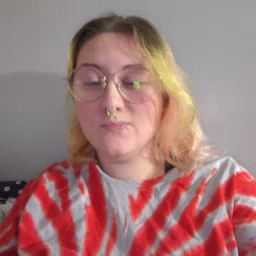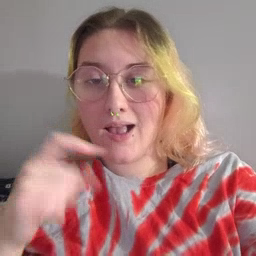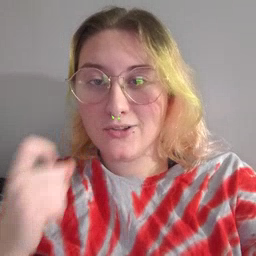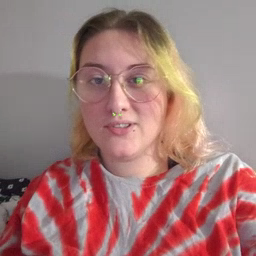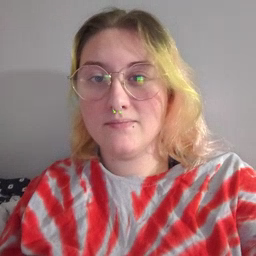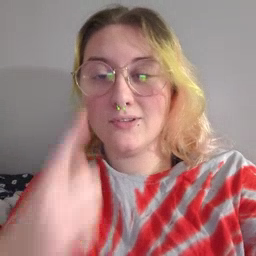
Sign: dryer